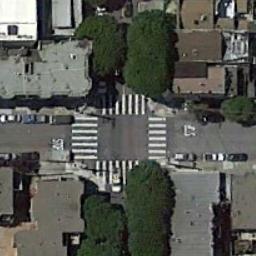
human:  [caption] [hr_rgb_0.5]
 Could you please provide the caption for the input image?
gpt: An intersection with normal traffic is between some dense buildings .

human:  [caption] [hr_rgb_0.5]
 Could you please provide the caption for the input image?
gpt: There are many buildings of different shapes and sizes beside the intersection .

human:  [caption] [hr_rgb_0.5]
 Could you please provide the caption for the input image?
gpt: There are several moving vehicles on the road at the intersection, With many buildings and some trees around the intersection .

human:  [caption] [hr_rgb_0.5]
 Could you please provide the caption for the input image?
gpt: There are red cars at the intersection .

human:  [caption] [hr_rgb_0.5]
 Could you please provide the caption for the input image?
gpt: There are some green trees and brown buildings beside the intersection .